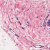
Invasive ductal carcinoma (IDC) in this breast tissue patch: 0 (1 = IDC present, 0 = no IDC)